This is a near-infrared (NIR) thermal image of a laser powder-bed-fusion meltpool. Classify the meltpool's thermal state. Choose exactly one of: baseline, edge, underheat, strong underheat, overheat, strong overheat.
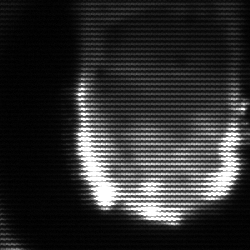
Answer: baseline